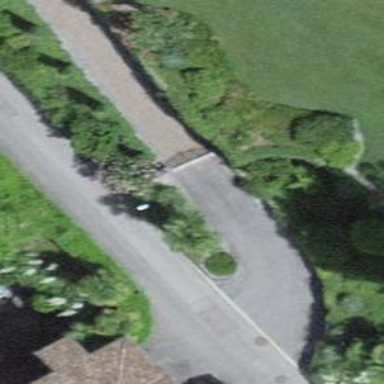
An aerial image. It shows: Gate.